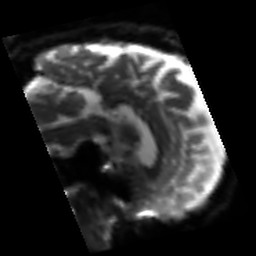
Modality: sbref
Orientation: sagittal
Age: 55
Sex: male
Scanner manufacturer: siemens
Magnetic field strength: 3 T
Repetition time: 3.2 s
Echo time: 0.081 s